Aerial crown-view tile of a tropical tree (Barro Colorado Island, Panama), acquired 20240716:
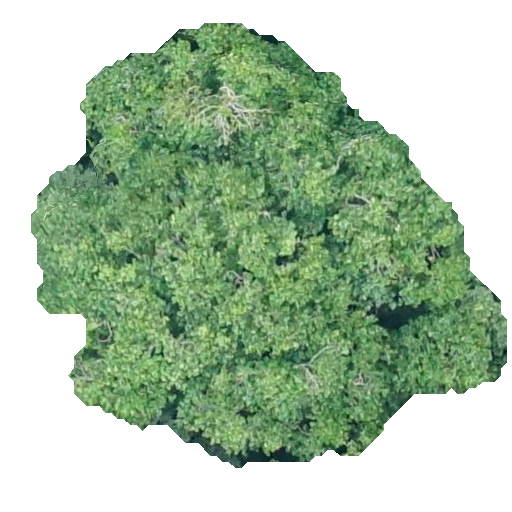
Species: Quararibea asterolepis
GBIF accepted scientific name: Quararibea asterolepis
Crown area: 223.909 m²